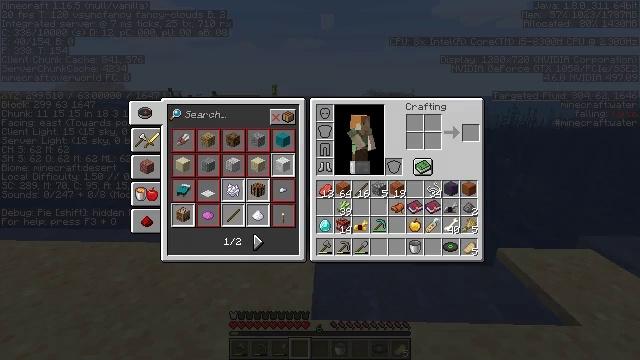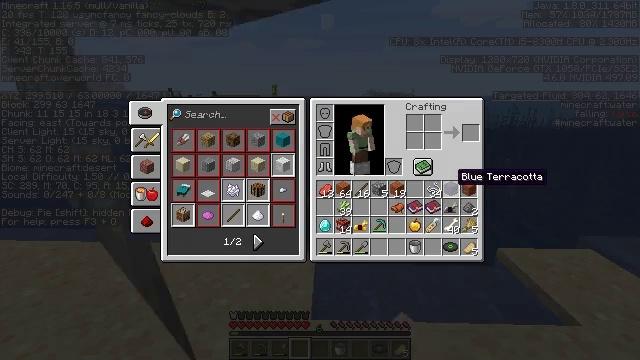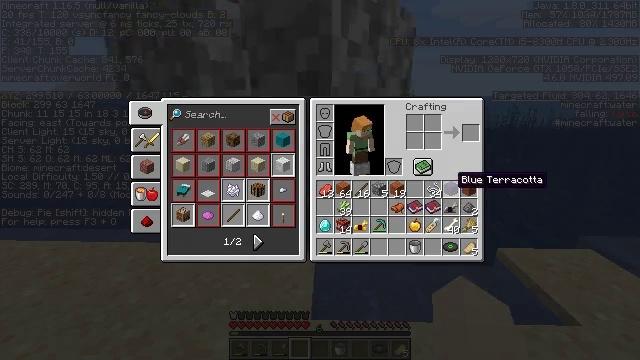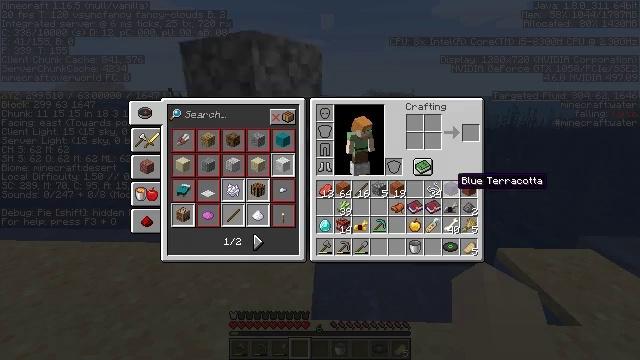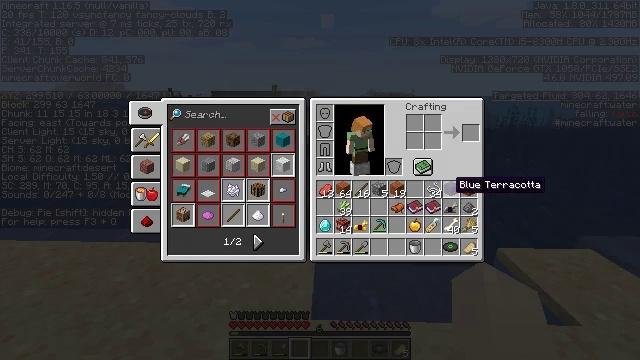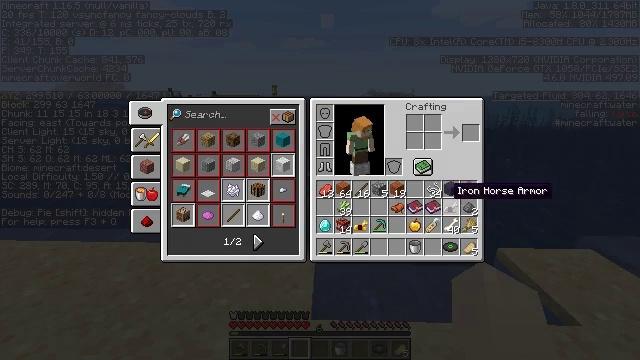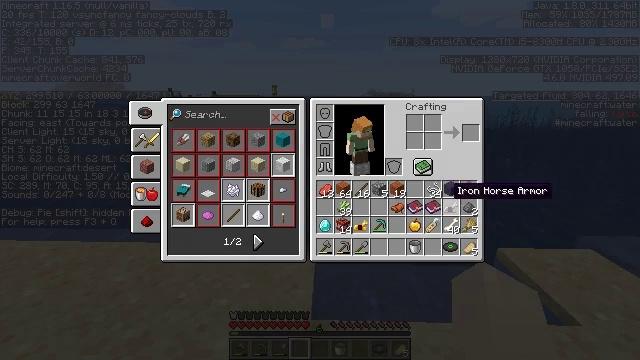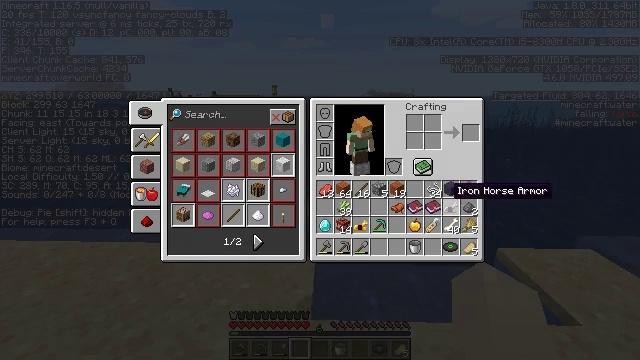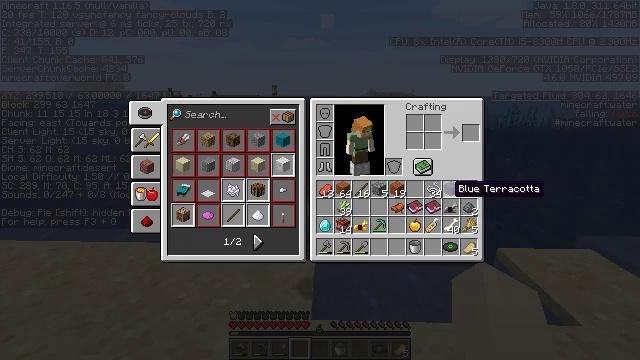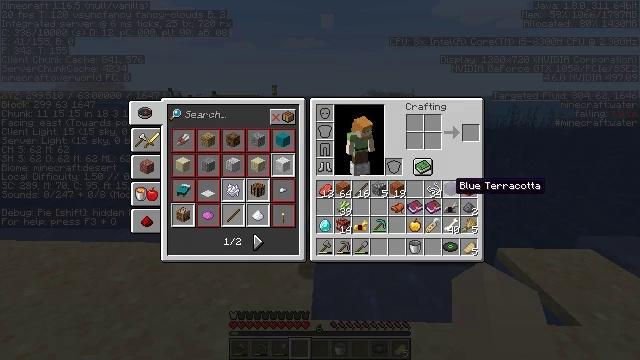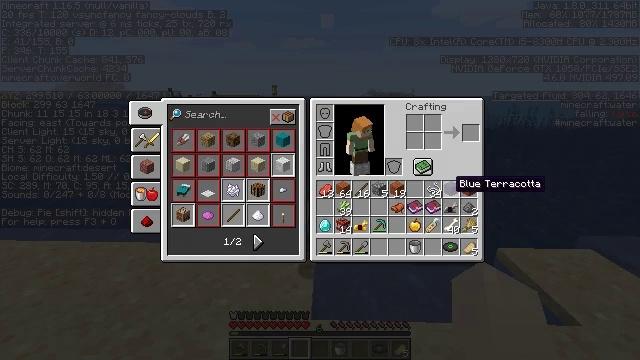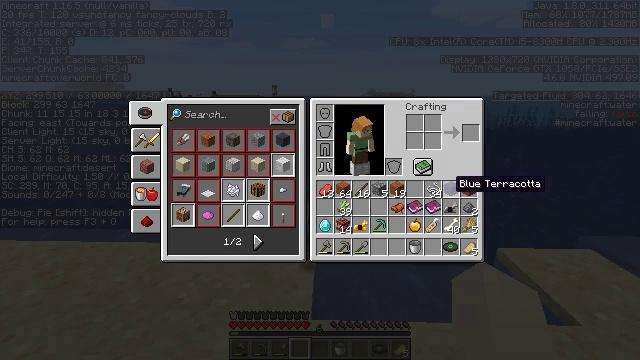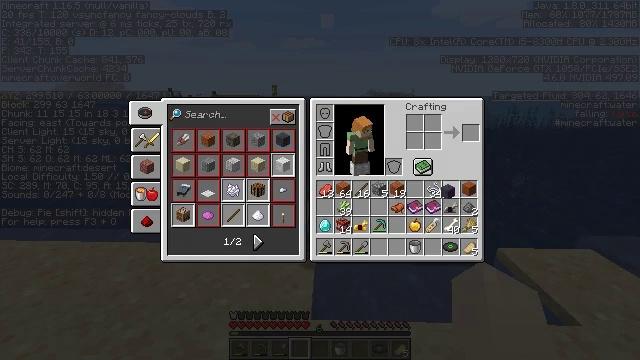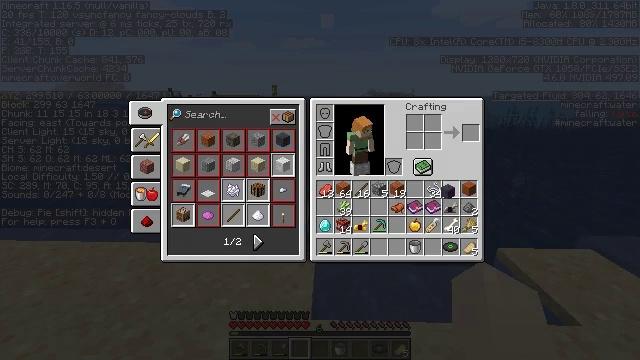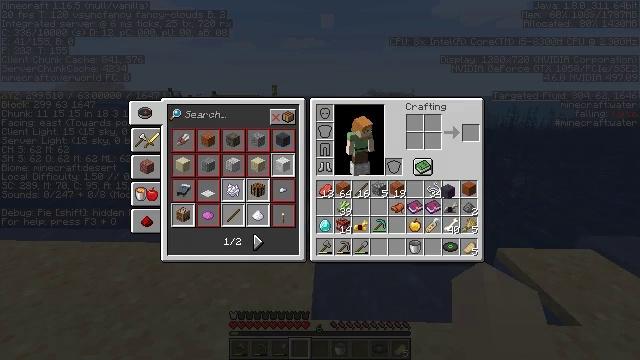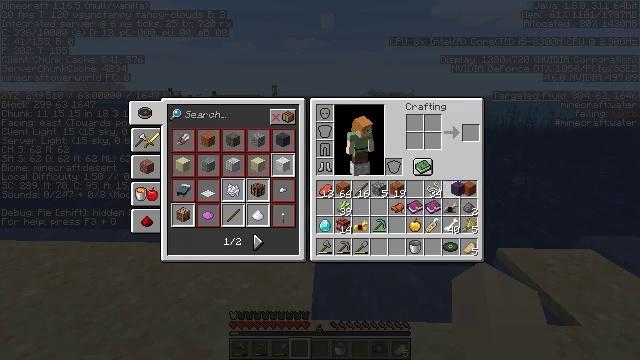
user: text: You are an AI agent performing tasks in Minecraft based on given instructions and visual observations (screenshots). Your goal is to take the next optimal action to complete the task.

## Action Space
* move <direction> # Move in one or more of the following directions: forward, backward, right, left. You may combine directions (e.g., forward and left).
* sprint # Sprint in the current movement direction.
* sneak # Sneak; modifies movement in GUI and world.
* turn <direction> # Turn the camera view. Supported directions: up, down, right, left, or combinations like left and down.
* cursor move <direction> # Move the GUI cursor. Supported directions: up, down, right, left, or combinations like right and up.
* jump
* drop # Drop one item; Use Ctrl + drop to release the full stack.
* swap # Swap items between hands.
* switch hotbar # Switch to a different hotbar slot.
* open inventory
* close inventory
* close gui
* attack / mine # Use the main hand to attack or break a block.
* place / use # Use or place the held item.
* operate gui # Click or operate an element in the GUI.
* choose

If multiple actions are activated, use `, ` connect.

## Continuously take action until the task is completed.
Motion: motion action
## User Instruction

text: Remove a blue terracotta block from the inventory.
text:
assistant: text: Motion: cursor move left and down, open gui
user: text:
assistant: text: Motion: no_op
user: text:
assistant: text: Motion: no_op
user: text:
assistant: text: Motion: no_op
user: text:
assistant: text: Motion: no_op
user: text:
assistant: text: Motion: no_op
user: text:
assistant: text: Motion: no_op
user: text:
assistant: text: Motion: no_op
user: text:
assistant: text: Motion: no_op
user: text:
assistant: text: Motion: no_op
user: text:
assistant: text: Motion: no_op
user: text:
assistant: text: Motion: operate gui
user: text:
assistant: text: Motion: operate gui
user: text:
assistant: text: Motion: no_op
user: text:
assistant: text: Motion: cursor move right
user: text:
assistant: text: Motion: cursor move right and up
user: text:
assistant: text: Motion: cursor move right and up
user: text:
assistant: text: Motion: cursor move right and up
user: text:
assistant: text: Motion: operate gui
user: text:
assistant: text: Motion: operate gui
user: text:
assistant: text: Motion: cursor move left and down, operate gui
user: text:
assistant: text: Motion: cursor move left and down
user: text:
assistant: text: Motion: cursor move left and down
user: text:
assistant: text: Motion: cursor move left
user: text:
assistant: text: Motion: no_op
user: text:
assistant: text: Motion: no_op
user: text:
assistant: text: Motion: no_op